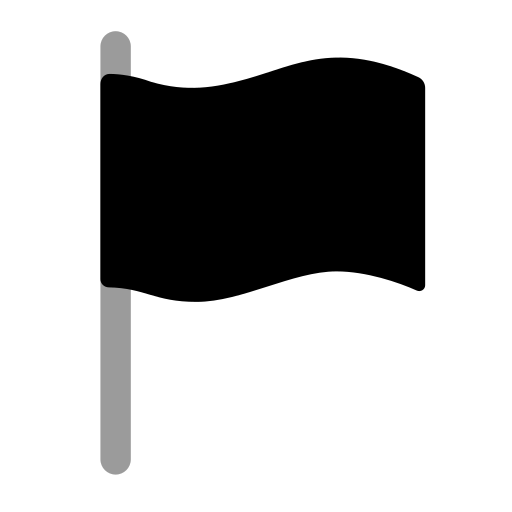
black flag flat